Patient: sex M, age 62
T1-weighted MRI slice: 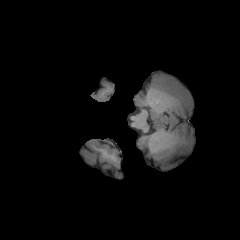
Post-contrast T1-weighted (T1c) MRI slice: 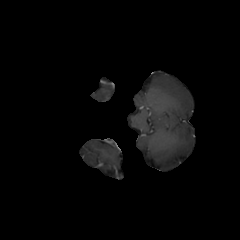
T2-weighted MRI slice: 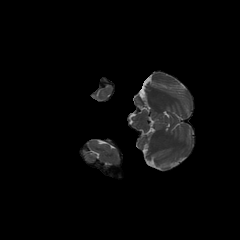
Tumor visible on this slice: no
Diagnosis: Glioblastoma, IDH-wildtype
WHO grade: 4